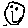
Label: smiley face